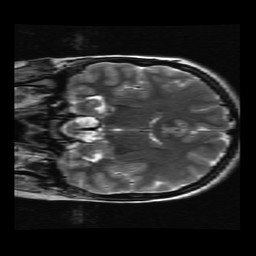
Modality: T2w
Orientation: coronal
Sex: female
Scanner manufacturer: ge
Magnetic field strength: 3 T
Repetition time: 5 s
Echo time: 0.1017 s